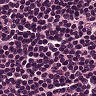
Metastatic tissue present: no